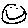
Label: smiley face